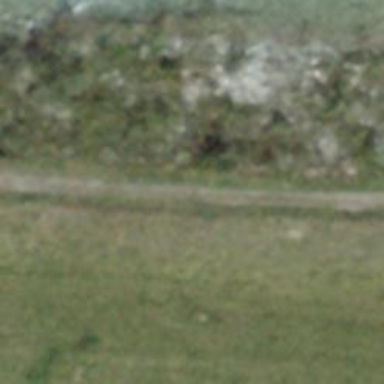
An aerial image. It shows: Grass footway with classic grooming for hiking.